Aerial crown-view tile of a tropical tree (Barro Colorado Island, Panama), acquired 20240716:
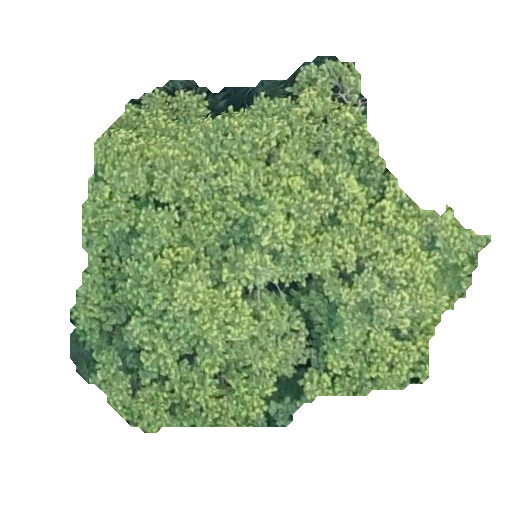
Species: Luehea seemannii
GBIF accepted scientific name: Luehea seemannii
Crown area: 170.905 m²